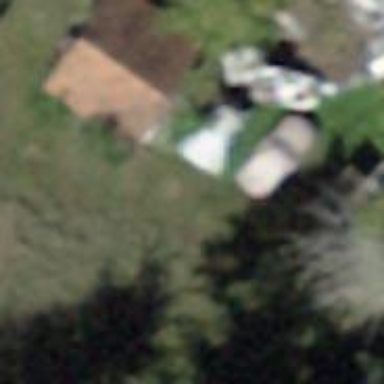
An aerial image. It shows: Rural barn.